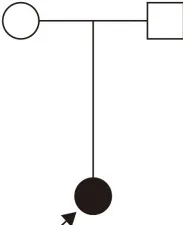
The genetic finding for our patient. (A) The pedigree for our patient.
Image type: radiology (ct)